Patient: sex F, age 56
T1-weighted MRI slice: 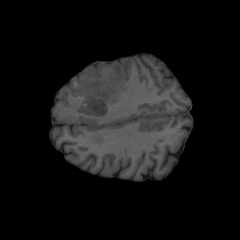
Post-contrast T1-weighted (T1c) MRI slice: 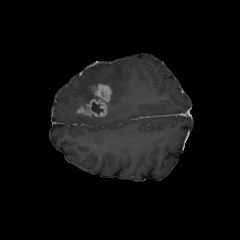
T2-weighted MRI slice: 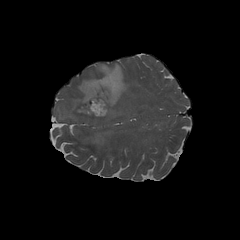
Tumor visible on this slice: yes
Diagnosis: Glioblastoma, IDH-wildtype
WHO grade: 4